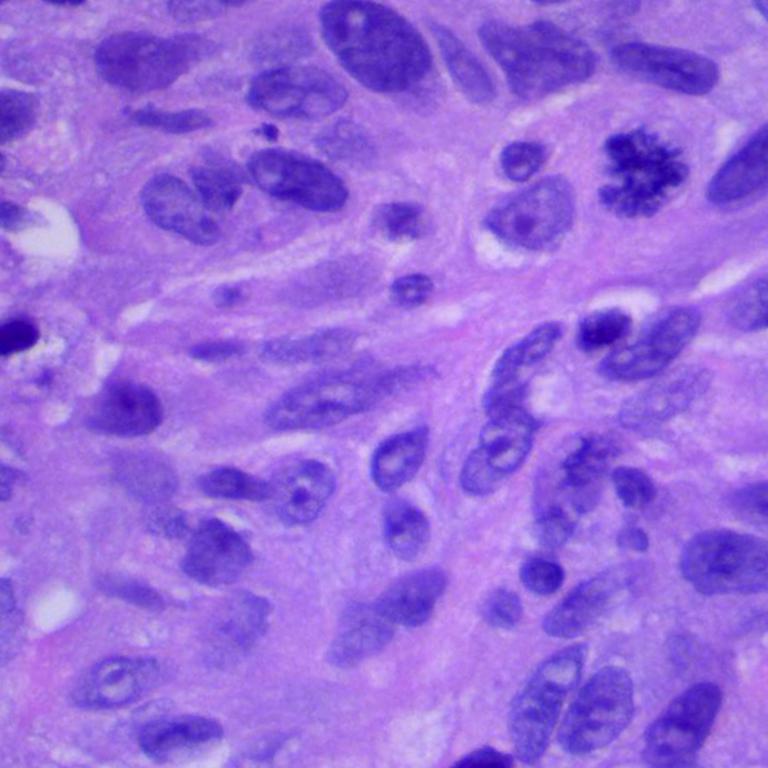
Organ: lung
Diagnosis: squamous carcinomas